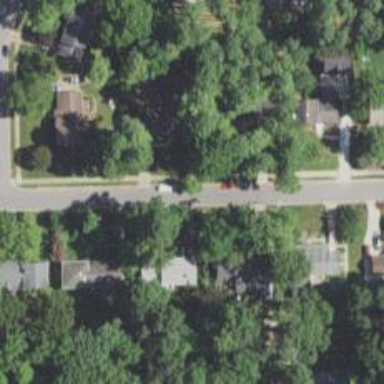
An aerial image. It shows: Residential road with asphalt surface. Sidewalk is present on the left side.